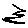
Label: zigzag